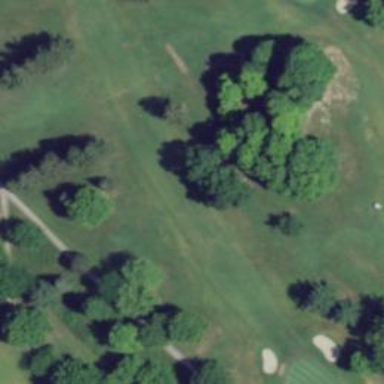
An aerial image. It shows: Golf hole.